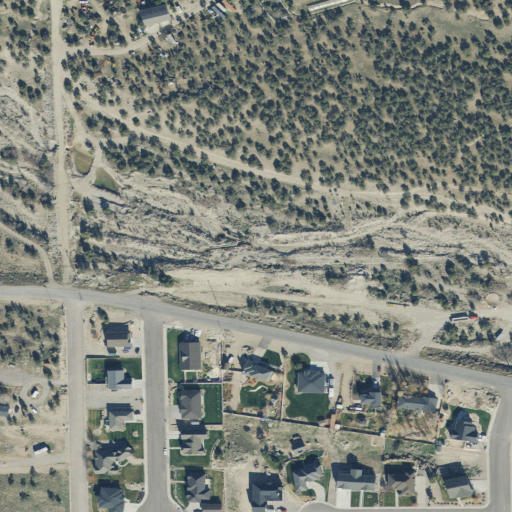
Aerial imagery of valley in Utah named Ephraim Canyon containing shrub, evergreen forest, low intensity development, open development, medium intensity development, and grassland